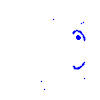
Particle: pion